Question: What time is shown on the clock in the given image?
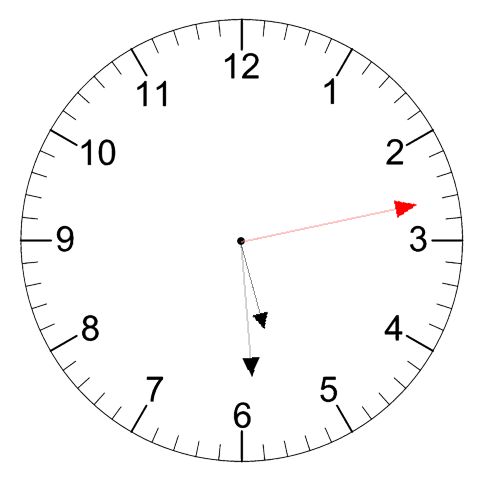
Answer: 05:29:13